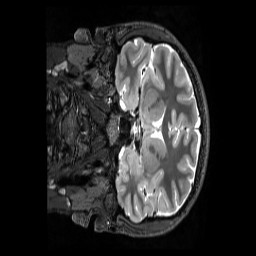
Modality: T2w
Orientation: coronal
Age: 18
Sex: male
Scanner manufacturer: siemens
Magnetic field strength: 3 T
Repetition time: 3.2 s
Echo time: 0.728 s